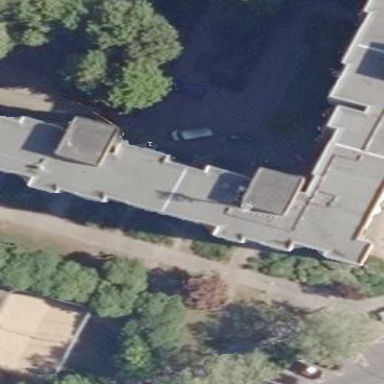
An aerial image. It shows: Flat-roofed apartment building.